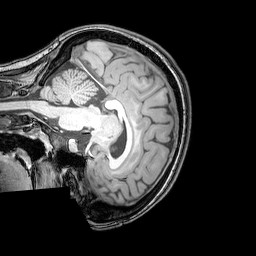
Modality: T1w
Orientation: sagittal
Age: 20
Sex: female
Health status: healthy
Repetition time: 0.081 s
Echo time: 0.037 s